高二 · 度量几何学
如图所示, 设 $A 、 B$ 两点在河的两岸, 一测量者在 $A$ 的同侧, 在 $A$ 所在的河岸边选定一点 $C$, 测出 $A C$ 的距离为 $50 \mathrm{~m}, \angle A C B=45^{\circ}, \angle C A B=105^{\circ}$ 后, 就可以计算 $A 、 B$ 两点的距离为( )

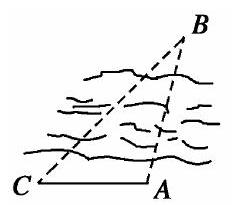
A. $50 \sqrt{2} \mathrm{~m}$
B. $50 \sqrt{3} \mathrm{~m}$
C. $25 \sqrt{2} \mathrm{~m}$
D. $\frac{25 \sqrt{2}}{2} \mathrm{~m}$
答案: A
解析: 解析 由题意知 $\angle A B C=30^{\circ}$, 由正弦定理 $\frac{A C}{\sin \angle A B C}=\frac{A B}{\sin \angle A C B}$,

$\therefore A B=\frac{A C \cdot \sin \angle A C B}{\sin \angle A B C}=\frac{50 \times \frac{\sqrt{2}}{2}}{\frac{1}{2}}=50 \sqrt{2}$ (m).